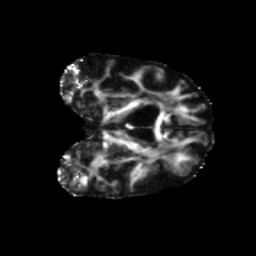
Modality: FA
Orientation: coronal
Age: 68
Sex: female
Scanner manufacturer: siemens
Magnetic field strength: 3 T
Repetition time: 5.25 s
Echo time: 0.08 s